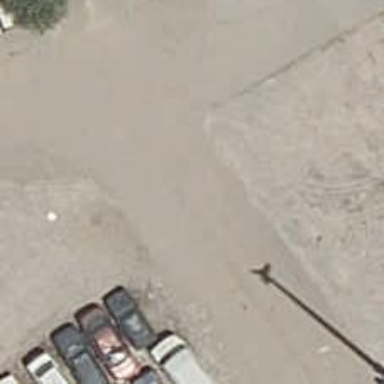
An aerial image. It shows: Parking aisle designated as service road.